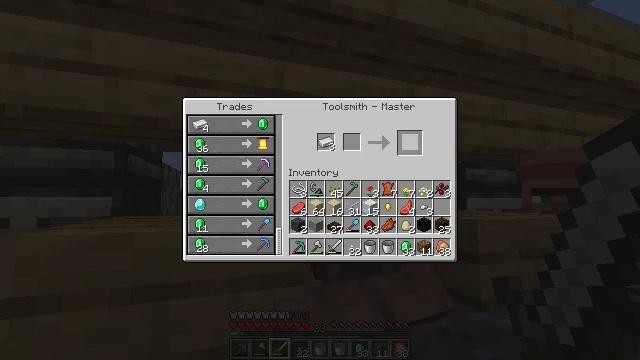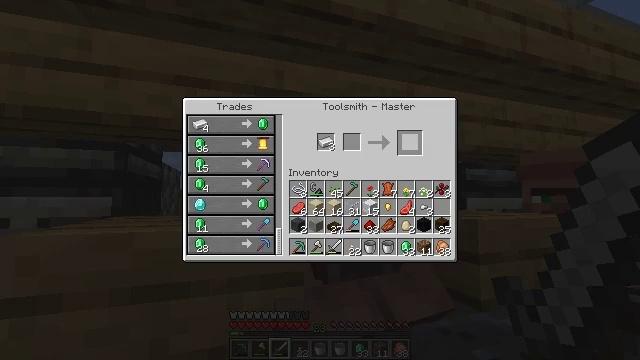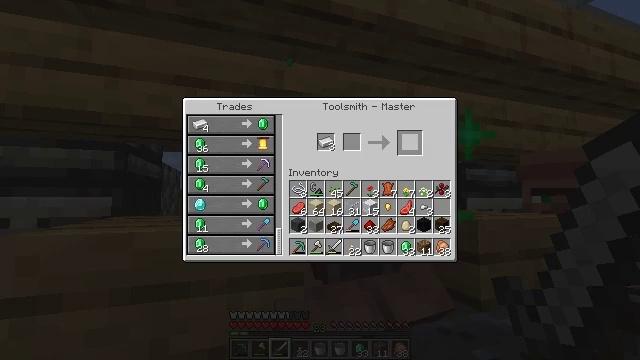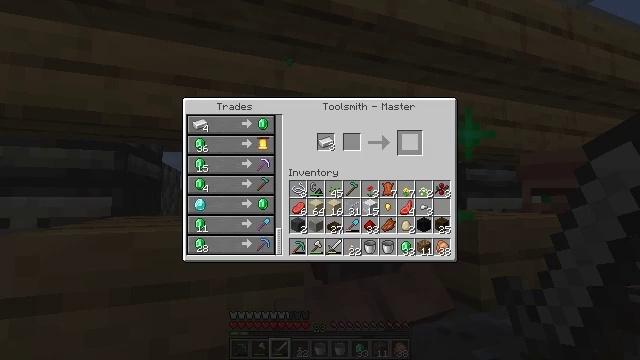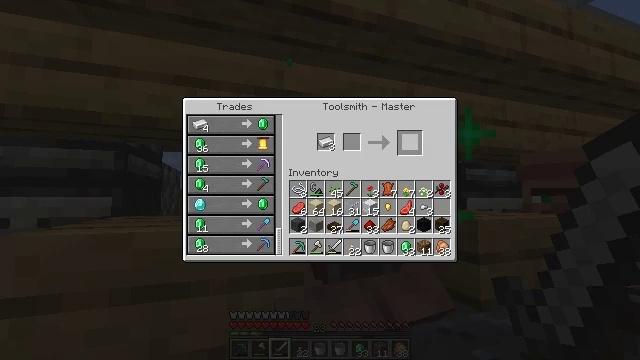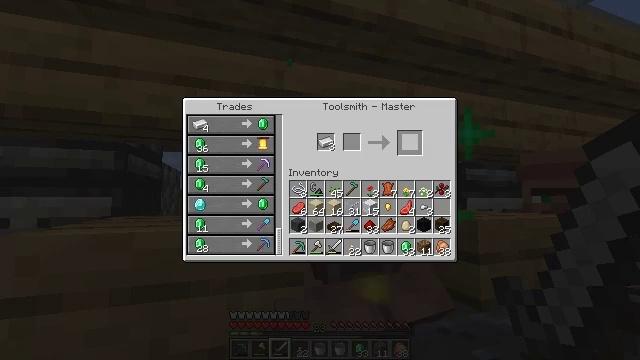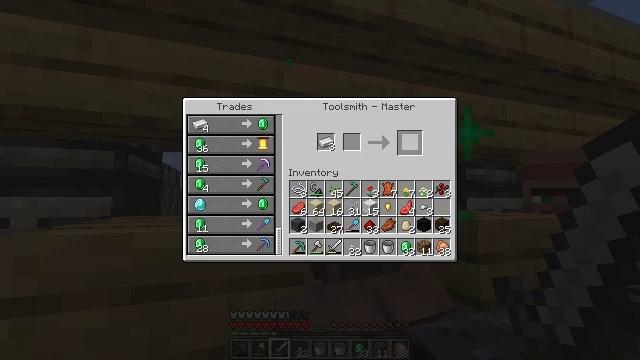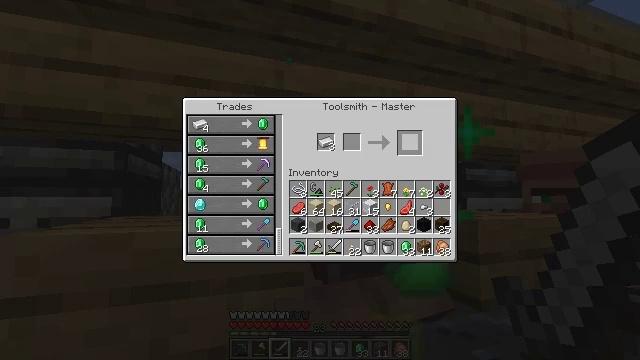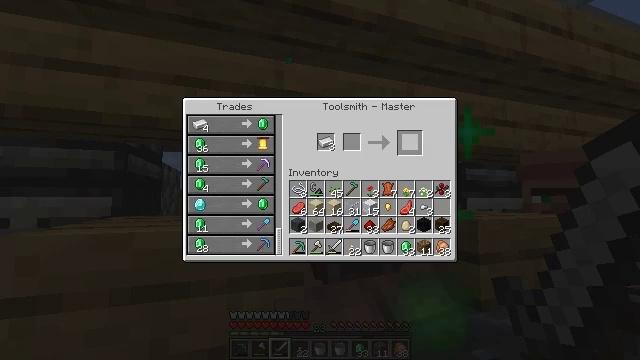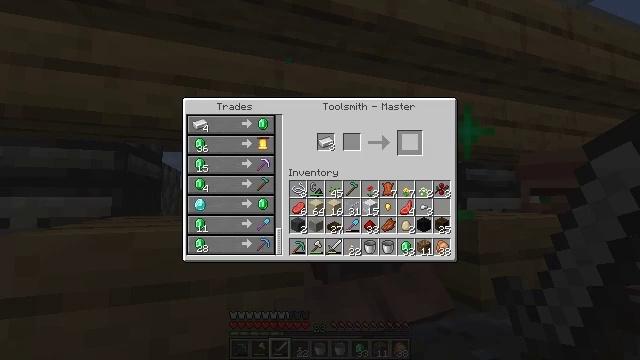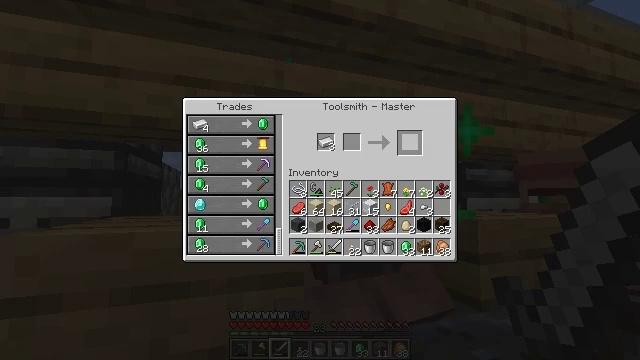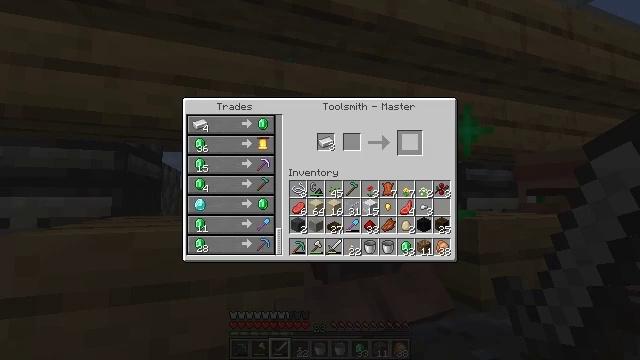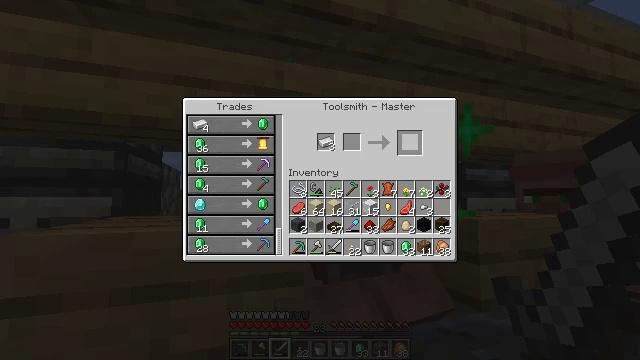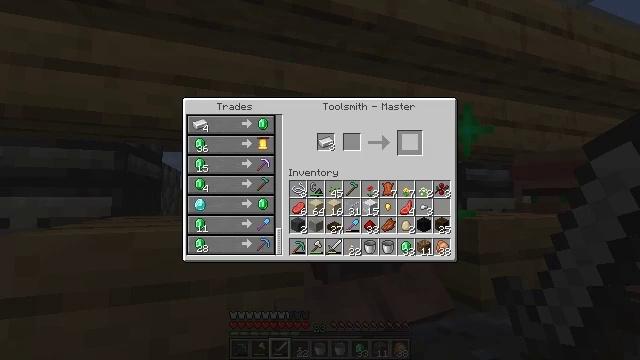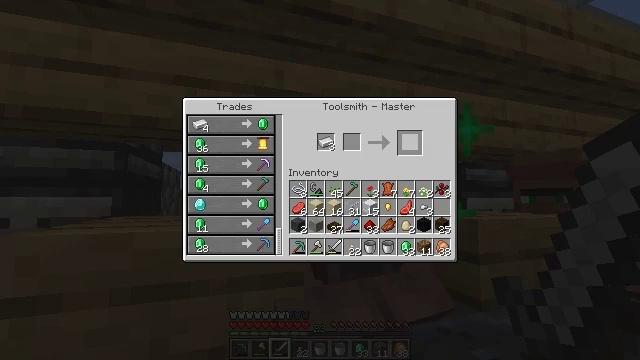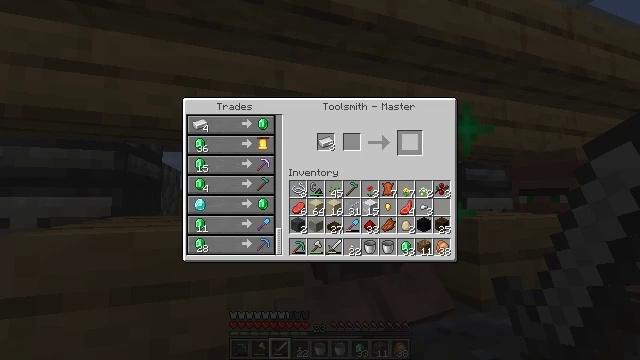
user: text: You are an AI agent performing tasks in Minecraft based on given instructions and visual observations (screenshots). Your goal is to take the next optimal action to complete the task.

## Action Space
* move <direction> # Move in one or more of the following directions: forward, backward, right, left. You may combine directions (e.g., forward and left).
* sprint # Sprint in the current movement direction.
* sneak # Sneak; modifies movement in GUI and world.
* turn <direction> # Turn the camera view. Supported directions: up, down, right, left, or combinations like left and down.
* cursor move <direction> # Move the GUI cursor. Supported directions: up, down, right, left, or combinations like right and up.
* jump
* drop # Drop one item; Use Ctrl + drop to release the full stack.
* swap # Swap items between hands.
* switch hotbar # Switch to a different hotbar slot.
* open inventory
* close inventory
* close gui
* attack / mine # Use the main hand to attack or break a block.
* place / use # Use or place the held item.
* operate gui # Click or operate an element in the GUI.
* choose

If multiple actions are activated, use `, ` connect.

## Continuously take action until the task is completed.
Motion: motion action
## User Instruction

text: Use diamonds to craft diamond leggings.
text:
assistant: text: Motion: sneak
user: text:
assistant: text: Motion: sneak
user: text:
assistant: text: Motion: sneak
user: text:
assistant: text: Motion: sneak
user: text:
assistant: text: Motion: sneak
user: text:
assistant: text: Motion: sneak
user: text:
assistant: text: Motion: sneak
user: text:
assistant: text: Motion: sneak
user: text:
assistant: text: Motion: sneak
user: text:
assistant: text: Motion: sneak
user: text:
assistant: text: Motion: sneak
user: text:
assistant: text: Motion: sneak
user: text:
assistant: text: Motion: sneak
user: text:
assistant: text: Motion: sneak
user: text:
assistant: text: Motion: sneak
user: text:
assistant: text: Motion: sneak
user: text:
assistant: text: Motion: no_op
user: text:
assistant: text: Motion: no_op
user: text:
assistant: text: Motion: no_op
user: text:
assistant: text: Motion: no_op
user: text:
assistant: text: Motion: no_op
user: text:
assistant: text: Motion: no_op
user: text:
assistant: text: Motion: no_op
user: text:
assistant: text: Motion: no_op
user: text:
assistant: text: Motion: no_op
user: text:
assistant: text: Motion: no_op
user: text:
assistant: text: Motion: no_op
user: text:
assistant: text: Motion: no_op
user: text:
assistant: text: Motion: no_op
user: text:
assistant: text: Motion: no_op